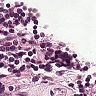
Metastatic tissue present: no